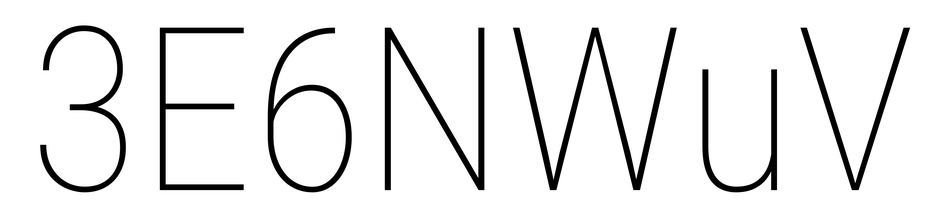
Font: Roboto_Condensed_Thin